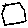
Label: hexagon